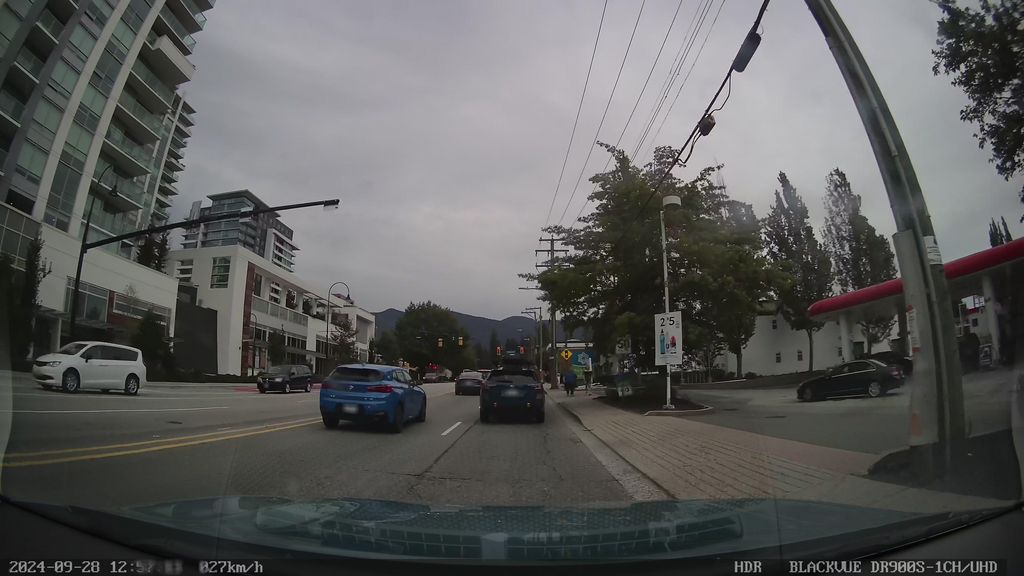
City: vancouver